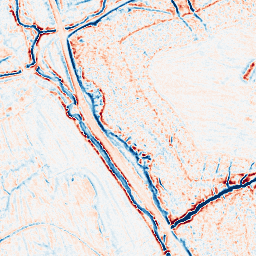
Category: edge_preserving
Decomposition family: bilateral
Decomposition parameters: d: 9
sigma_color: 100
sigma_space: 50
Upsampling method: cubic_catmull_rom
Upsampling parameters: scale: 2
Upsampling scale: 2